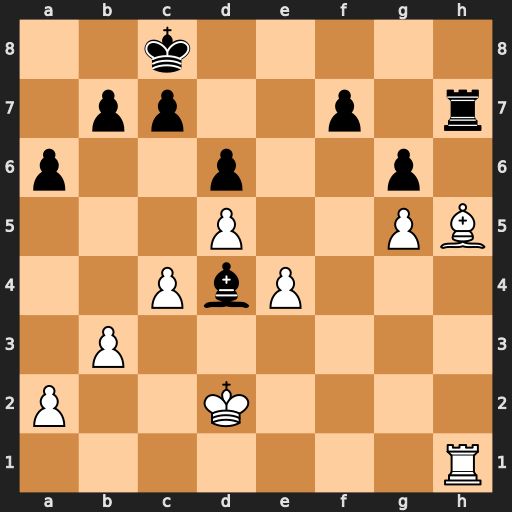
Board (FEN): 2k5/1pp2p1r/p2p2p1/3P2PB/2PbP3/1P6/P2K4/7R
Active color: w
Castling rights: -
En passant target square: -
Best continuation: Bg4+ Kd8 Rxh7